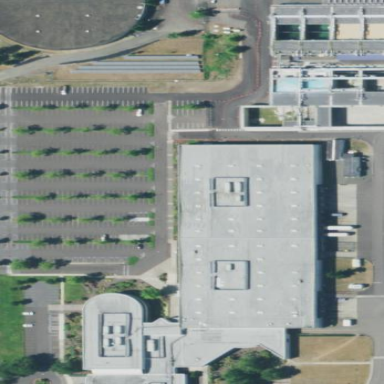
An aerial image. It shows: Office building.